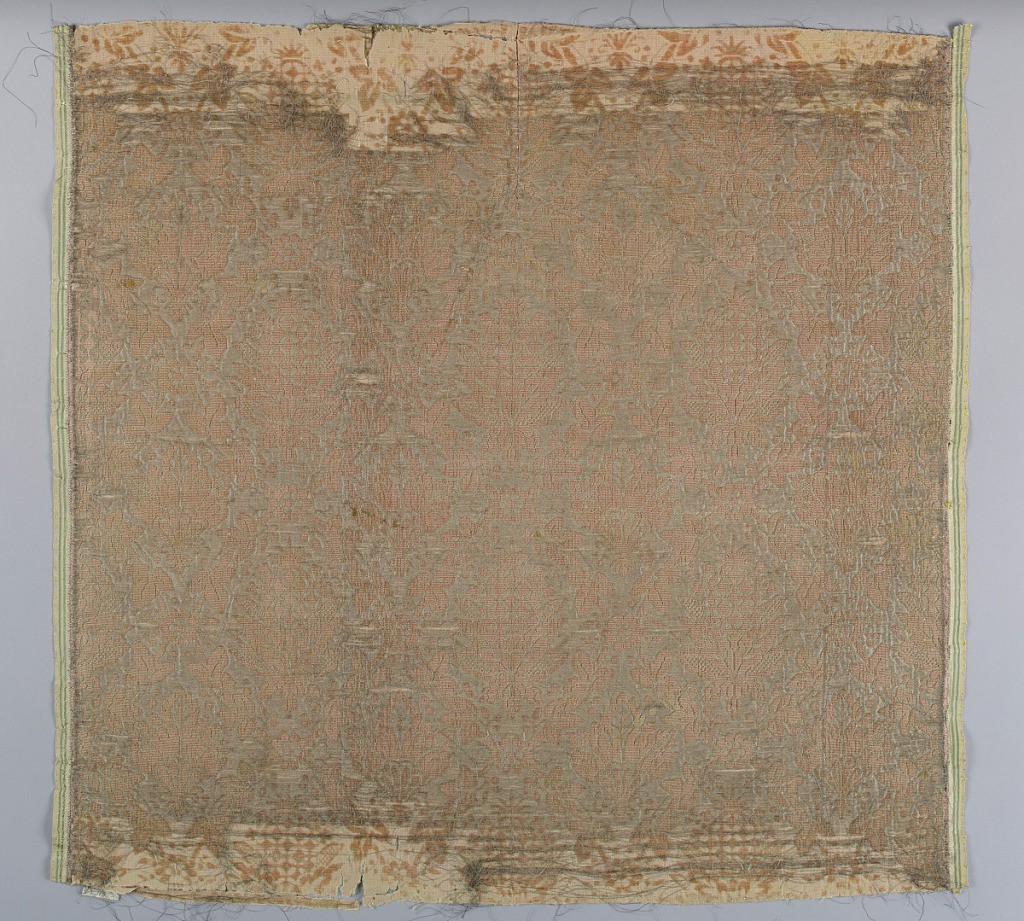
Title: Fragment
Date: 18th century
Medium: silk, metallic Technique: supplementary warp forming raised pile in ? foundation (velvet)
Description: Stylized pineapple motifs within wreaths in grey and soft pink.
Selvage both sides.